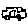
Label: car